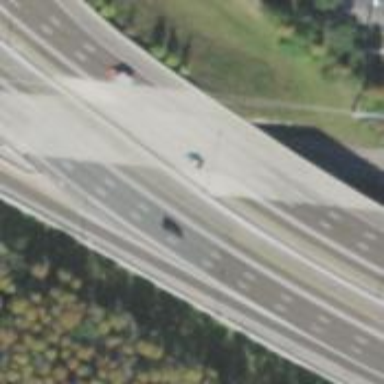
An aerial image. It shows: Motorway bridge.